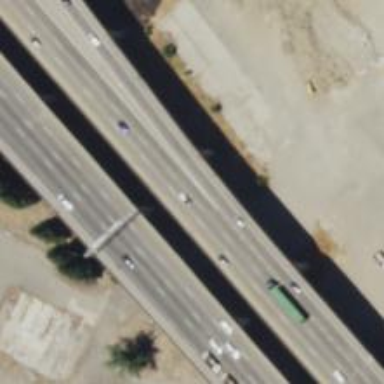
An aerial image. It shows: Viaduct bridge over motorway.